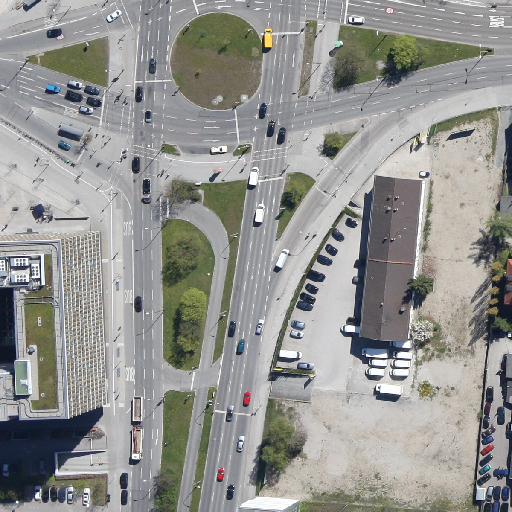
Referring expression: sidewalk along with tree